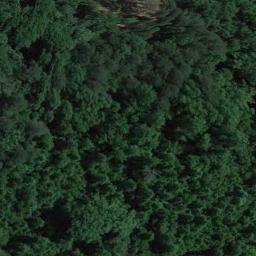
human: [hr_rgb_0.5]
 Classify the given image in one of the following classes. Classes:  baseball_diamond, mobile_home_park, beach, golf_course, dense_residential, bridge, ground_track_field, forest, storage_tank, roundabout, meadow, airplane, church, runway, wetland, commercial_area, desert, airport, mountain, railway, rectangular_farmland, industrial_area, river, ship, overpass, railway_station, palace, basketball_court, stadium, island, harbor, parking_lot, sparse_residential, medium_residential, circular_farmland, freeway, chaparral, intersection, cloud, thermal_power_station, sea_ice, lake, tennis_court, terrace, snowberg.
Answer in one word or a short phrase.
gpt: forest